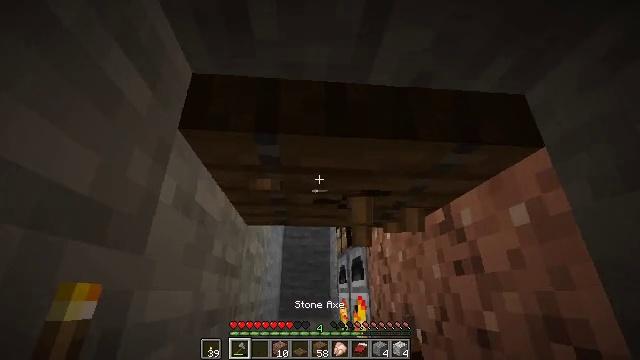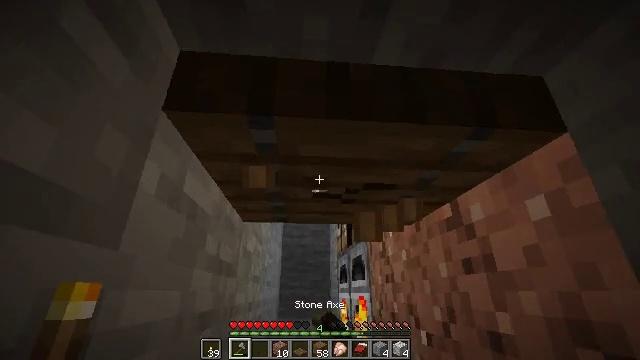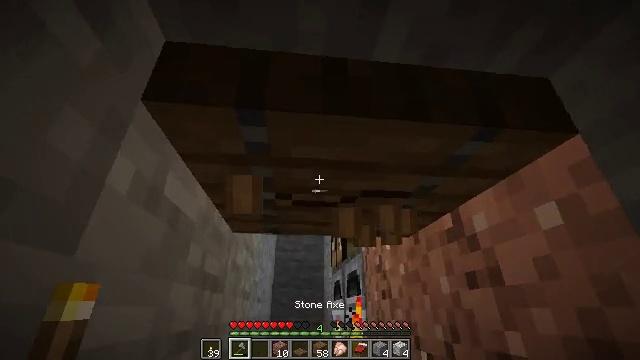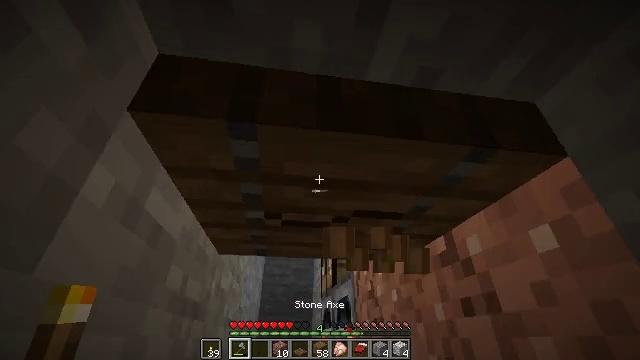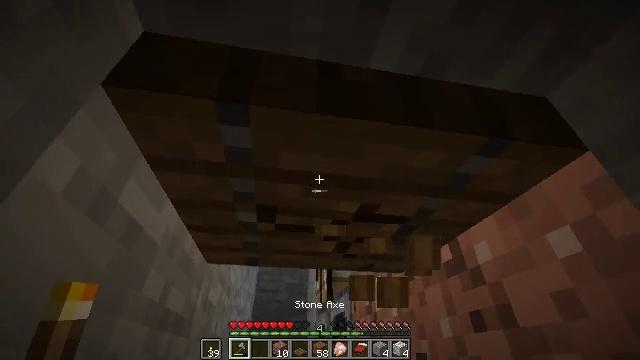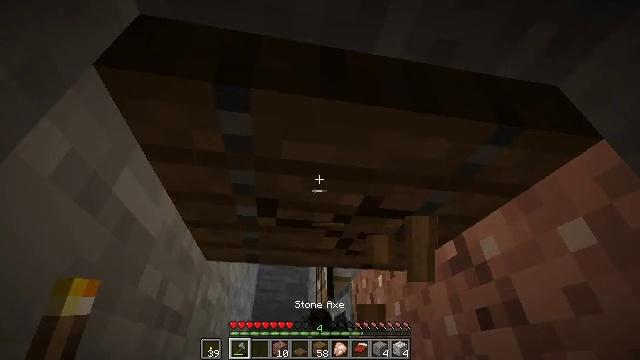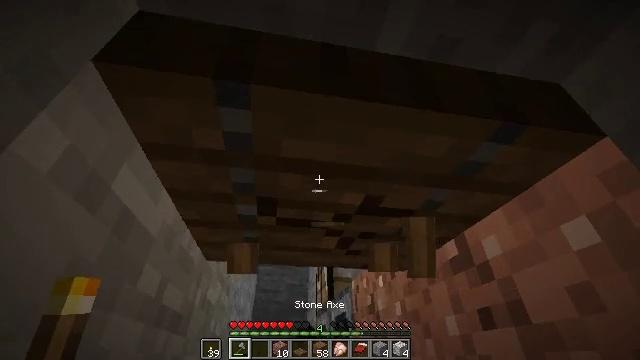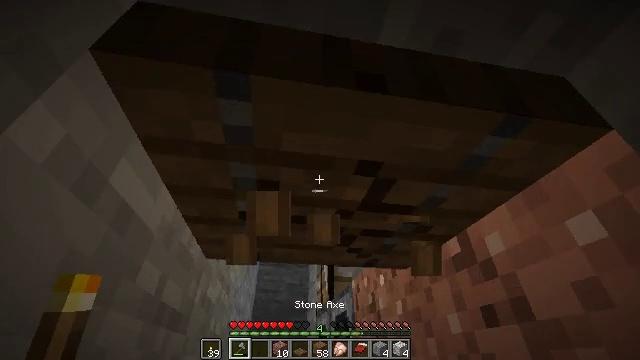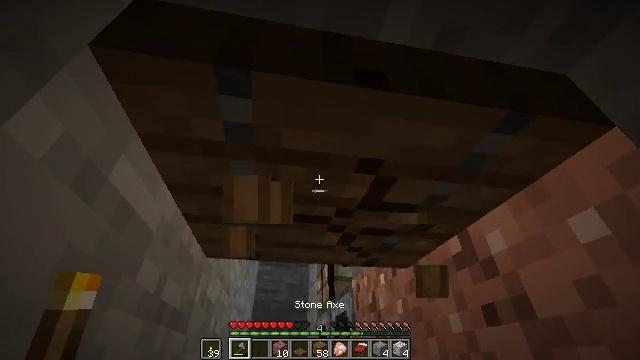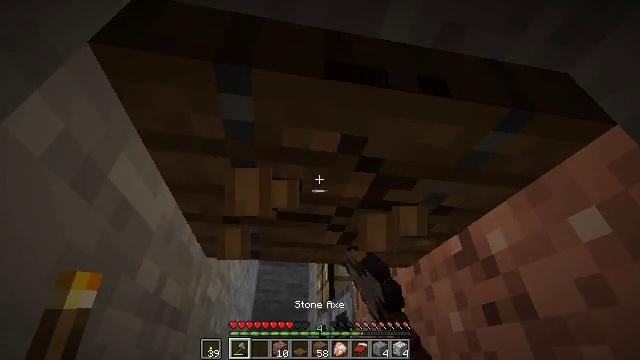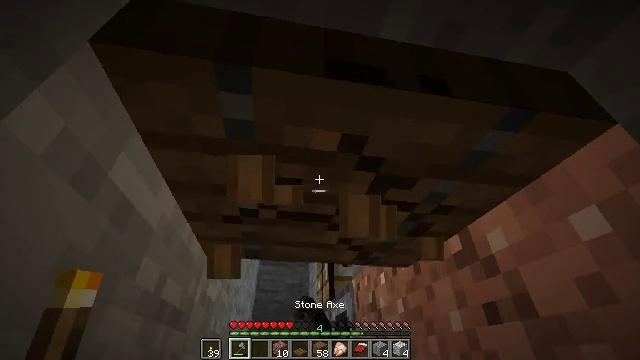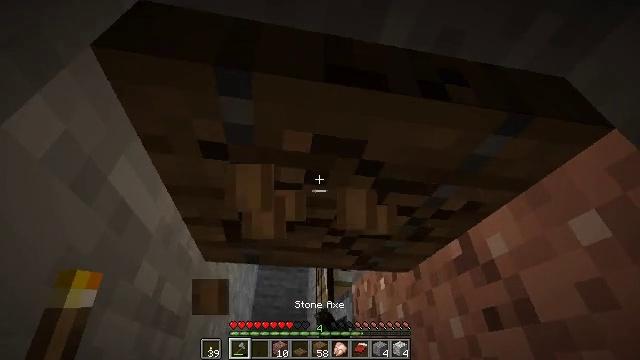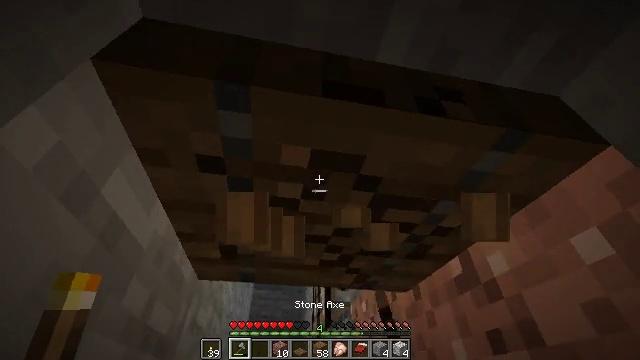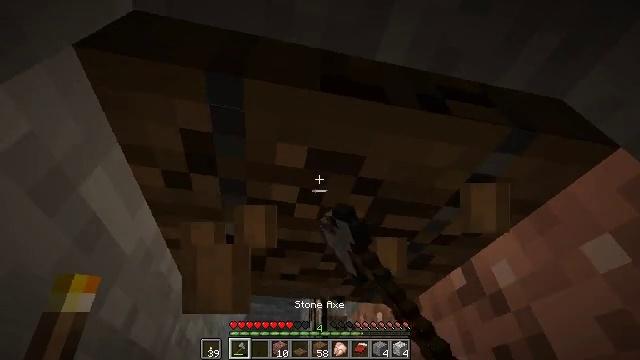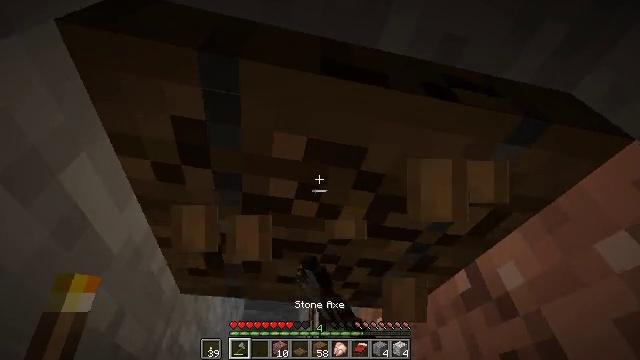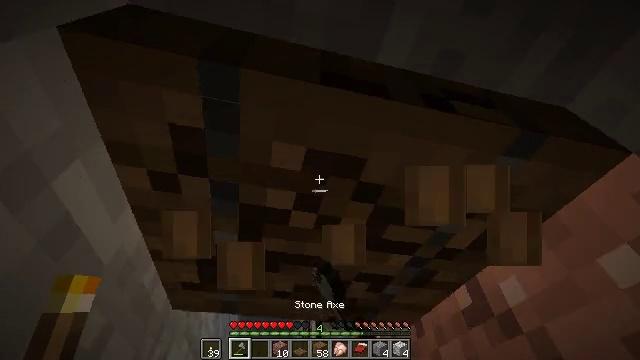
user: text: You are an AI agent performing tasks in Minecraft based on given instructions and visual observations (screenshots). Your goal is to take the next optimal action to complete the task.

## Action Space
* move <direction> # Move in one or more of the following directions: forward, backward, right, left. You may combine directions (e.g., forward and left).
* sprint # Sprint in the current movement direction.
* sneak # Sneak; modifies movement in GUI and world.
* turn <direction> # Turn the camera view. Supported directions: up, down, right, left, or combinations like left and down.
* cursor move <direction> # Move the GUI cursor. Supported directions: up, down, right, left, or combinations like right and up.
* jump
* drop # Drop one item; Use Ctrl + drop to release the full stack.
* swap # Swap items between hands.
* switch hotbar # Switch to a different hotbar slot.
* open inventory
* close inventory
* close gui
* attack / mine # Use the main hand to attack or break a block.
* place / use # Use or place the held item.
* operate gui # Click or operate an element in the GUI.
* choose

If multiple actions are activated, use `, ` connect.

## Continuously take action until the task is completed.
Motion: motion action
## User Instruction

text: Mine the spruce trapdoor by breaking it.
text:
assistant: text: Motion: move forward, attack / mine
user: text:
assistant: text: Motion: move forward, turn right and up, attack / mine
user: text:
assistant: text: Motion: move forward, turn right and up, attack / mine
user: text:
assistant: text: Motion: turn right and up, attack / mine
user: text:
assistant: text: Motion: attack / mine
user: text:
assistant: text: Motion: attack / mine
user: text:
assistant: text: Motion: attack / mine
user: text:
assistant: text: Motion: attack / mine
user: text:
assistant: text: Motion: attack / mine
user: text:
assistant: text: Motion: attack / mine
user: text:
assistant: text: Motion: turn up, attack / mine
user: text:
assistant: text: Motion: move forward, turn up, attack / mine
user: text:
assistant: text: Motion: move forward, turn up, attack / mine
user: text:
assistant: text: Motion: turn up, attack / mine
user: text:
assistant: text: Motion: turn up, attack / mine
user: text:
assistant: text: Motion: turn right and up, attack / mine
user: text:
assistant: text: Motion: attack / mine
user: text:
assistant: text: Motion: move forward, attack / mine
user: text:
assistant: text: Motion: move forward, attack / mine
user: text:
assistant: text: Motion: move forward, attack / mine
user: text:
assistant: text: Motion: attack / mine
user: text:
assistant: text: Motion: attack / mine
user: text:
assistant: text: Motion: attack / mine